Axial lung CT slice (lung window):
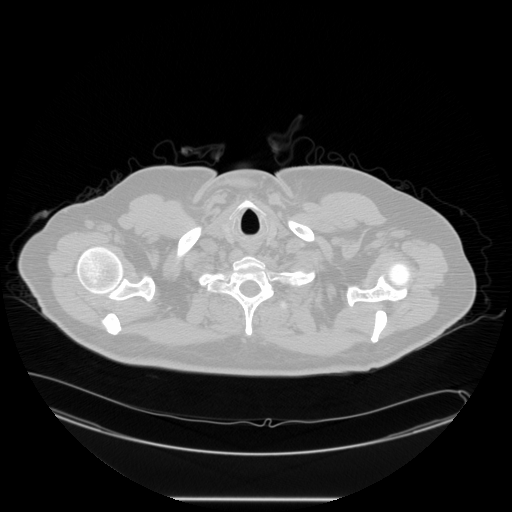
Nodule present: no